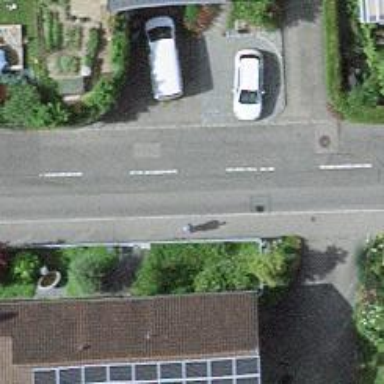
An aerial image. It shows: Public transport stop position.